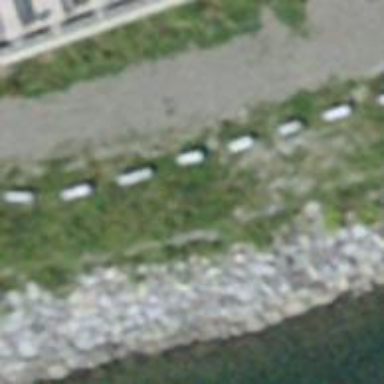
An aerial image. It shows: Block barrier.